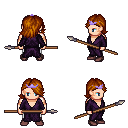
a pixel art fantasy rpg character, male body template, human, light skin, purple robe, white pants, brunette swoop hairstyle, purple tiara, maroon shoes, spear, four views (front, back, left, right), 2x2 character sprite sheet, small pixel art, hard edges, no anti-aliasing